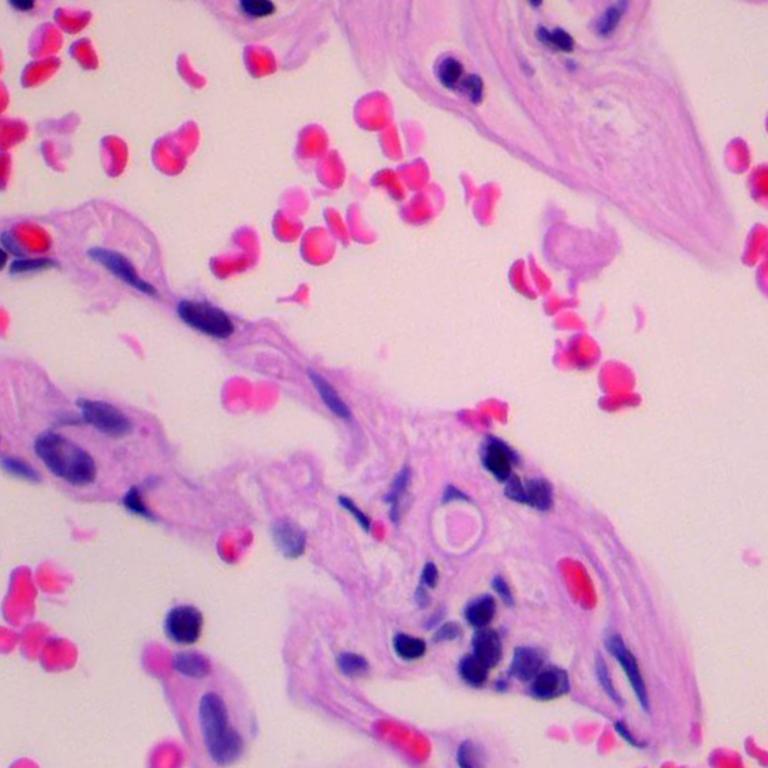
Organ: lung
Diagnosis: benign